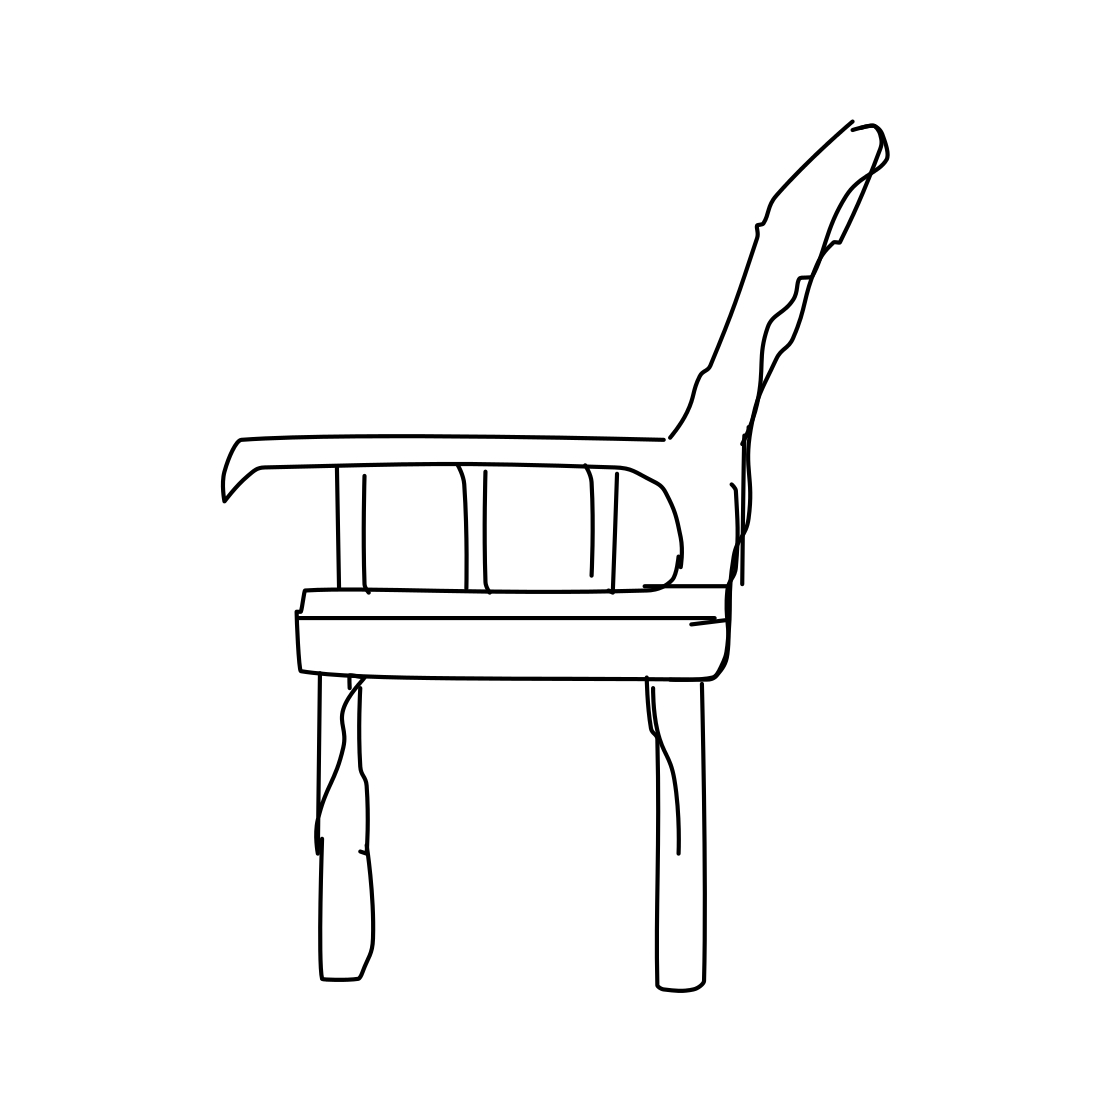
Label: armchair